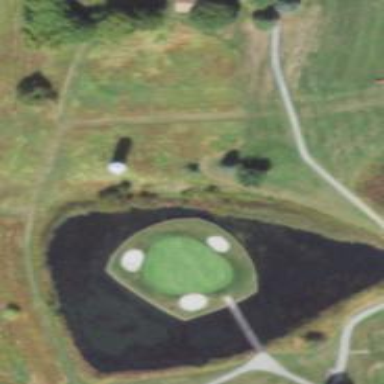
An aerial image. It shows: Water hazard in golf course. The hazard is natural water feature.